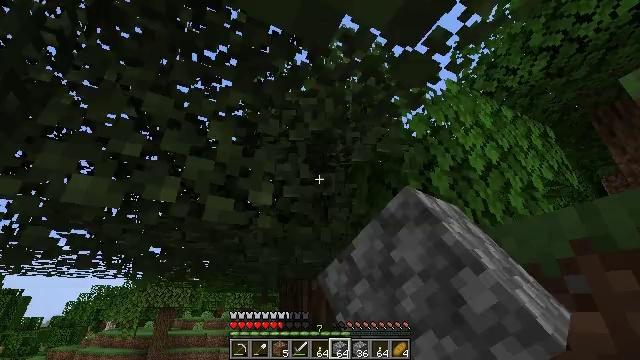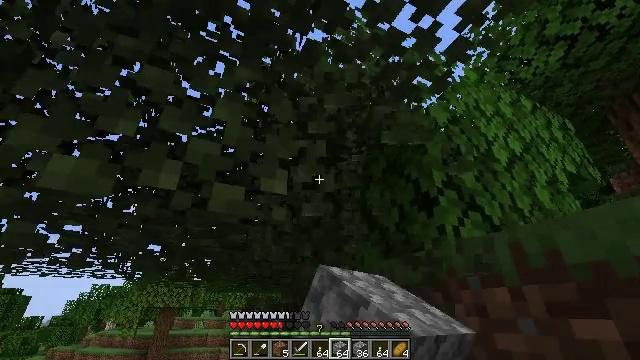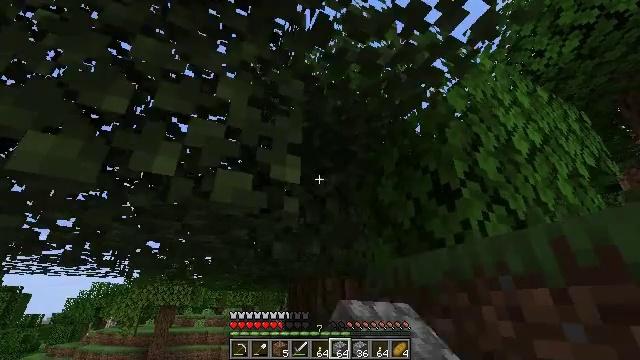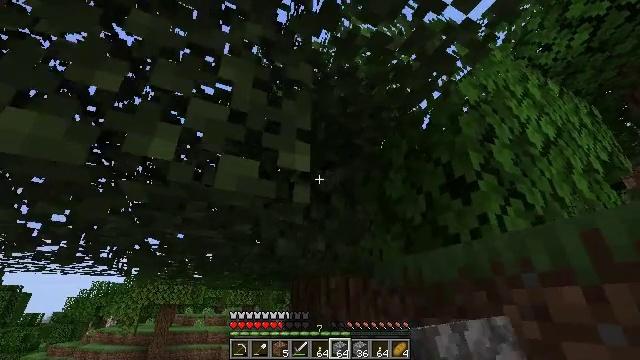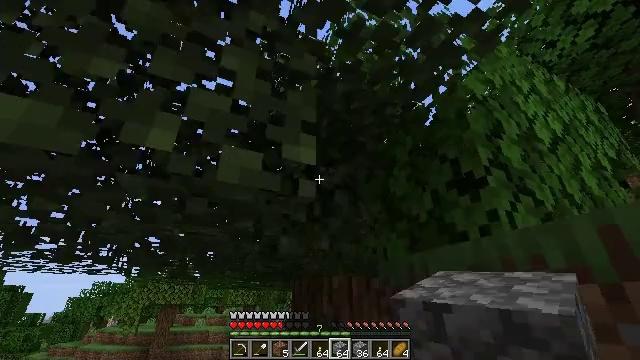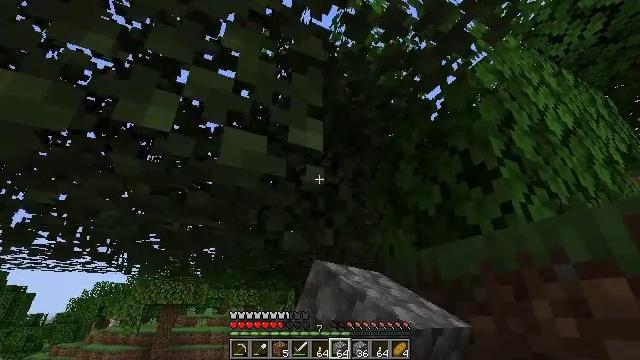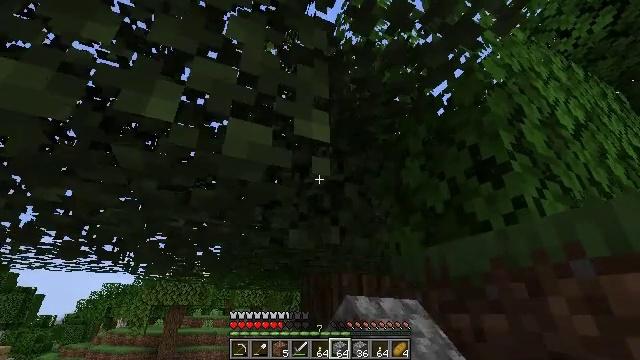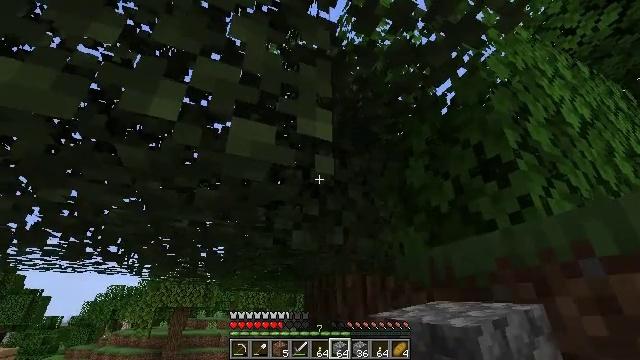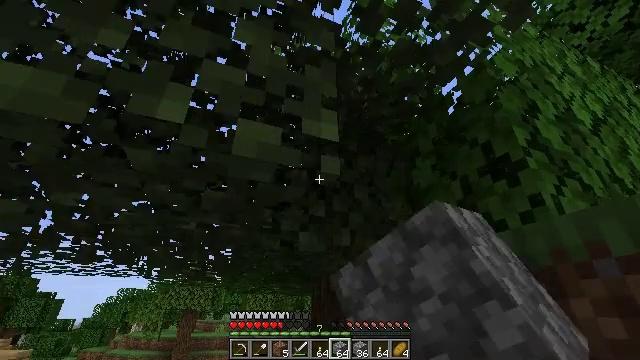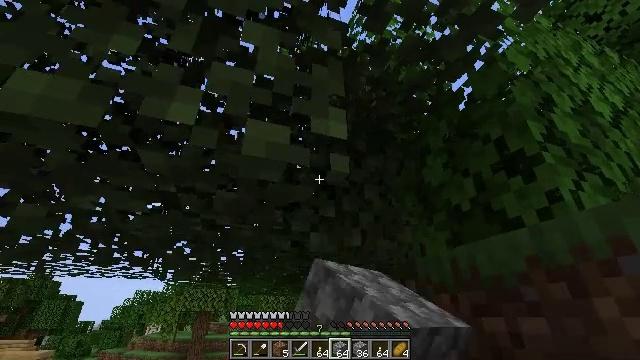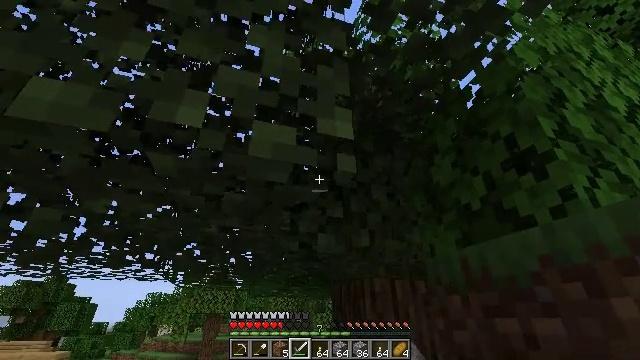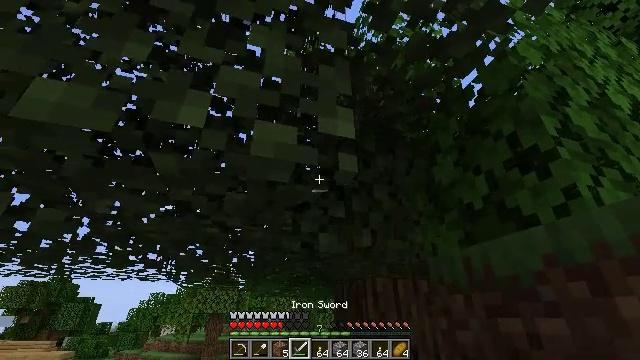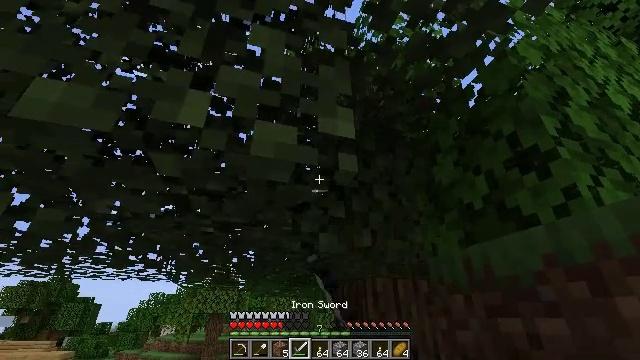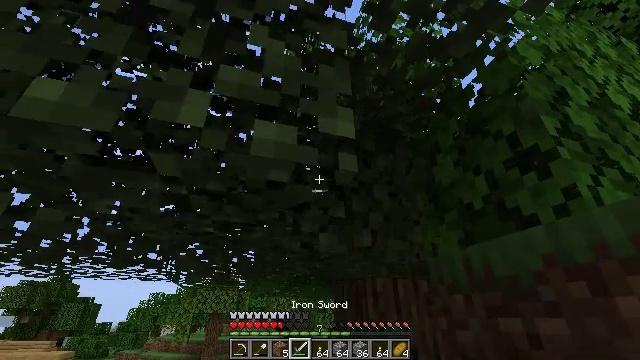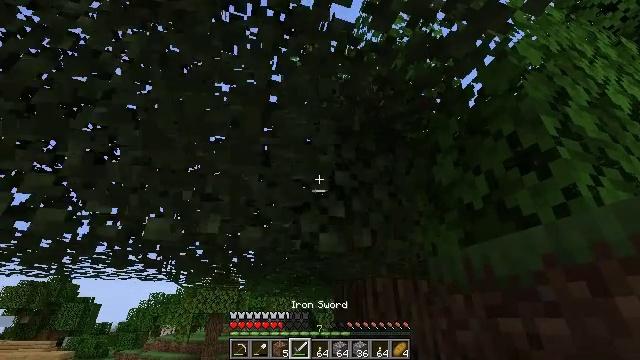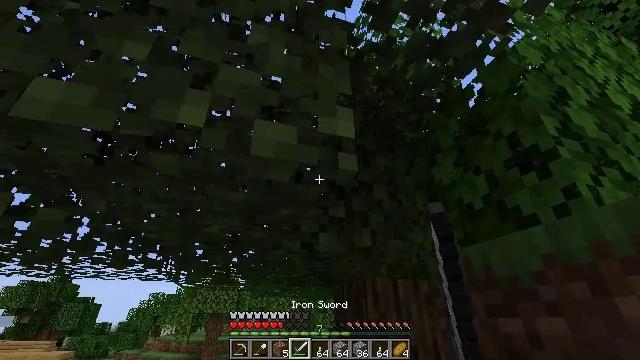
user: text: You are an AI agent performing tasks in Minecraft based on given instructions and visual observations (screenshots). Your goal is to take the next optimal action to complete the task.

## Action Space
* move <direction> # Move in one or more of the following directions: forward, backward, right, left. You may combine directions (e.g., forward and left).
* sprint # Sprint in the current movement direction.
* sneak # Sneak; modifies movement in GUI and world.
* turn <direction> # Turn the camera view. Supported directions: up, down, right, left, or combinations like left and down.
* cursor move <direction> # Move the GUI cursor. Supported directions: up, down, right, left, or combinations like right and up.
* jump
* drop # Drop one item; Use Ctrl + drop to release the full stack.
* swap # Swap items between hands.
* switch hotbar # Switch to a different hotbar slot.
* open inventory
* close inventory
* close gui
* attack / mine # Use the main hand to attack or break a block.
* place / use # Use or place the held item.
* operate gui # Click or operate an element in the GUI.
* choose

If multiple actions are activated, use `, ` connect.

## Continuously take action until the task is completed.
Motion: motion action
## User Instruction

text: Break the birch leaves block.
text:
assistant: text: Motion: move forward, attack / mine
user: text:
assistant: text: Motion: move forward, attack / mine
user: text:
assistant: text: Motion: attack / mine
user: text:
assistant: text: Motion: attack / mine
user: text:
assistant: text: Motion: attack / mine
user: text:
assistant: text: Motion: turn left, attack / mine
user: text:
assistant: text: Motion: attack / mine
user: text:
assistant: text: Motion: turn left, attack / mine
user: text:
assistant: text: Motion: turn left, attack / mine
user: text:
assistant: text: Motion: turn left, attack / mine, switch to hotbar 4
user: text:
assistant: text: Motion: attack / mine, switch to hotbar 4
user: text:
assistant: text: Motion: attack / mine, switch to hotbar 4
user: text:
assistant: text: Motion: attack / mine, switch to hotbar 4
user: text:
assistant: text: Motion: attack / mine, switch to hotbar 4
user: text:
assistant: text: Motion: attack / mine
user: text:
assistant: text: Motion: attack / mine
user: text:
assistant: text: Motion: attack / mine
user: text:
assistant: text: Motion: attack / mine
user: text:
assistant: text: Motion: attack / mine
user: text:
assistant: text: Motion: attack / mine
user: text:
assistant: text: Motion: turn left, attack / mine
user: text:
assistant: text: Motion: turn left, attack / mine
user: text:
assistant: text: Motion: turn left, attack / mine
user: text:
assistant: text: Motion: turn left, attack / mine
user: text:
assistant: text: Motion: turn left, attack / mine
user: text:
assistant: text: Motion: attack / mine
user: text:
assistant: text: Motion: attack / mine
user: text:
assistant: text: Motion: attack / mine
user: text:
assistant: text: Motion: attack / mine
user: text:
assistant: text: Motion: attack / mine